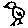
Label: bird